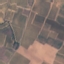
Land use / land cover: PermanentCrop